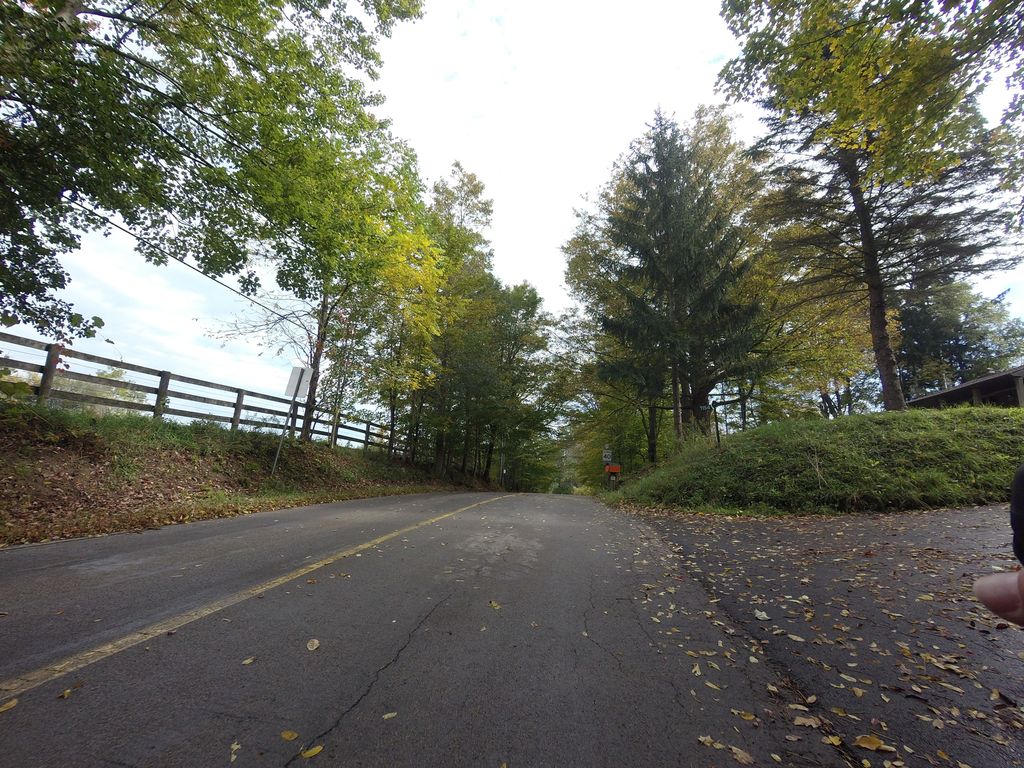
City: hamilton